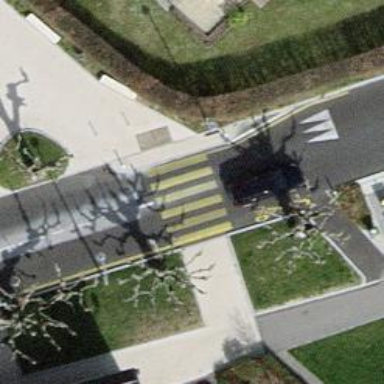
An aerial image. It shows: Uncontrolled zebra crossing on the road.